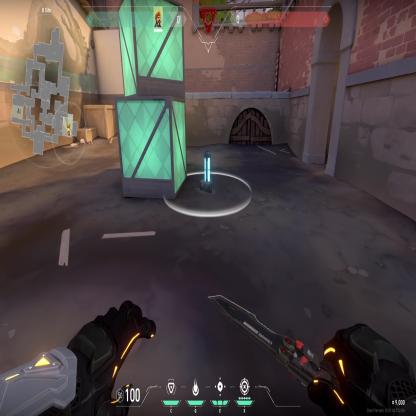
Label: planted spike